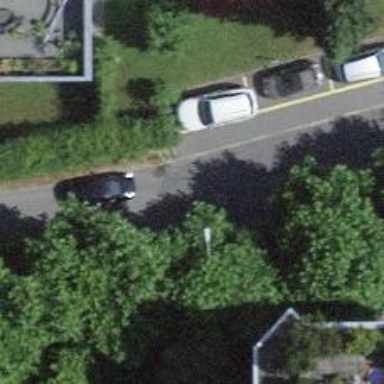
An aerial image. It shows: Unmarked crossing on footway.